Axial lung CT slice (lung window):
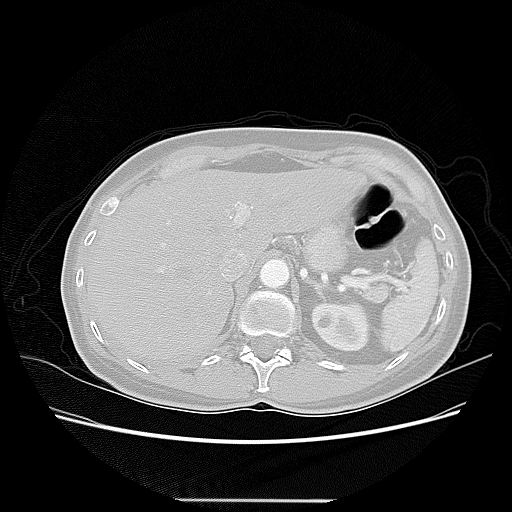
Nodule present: no